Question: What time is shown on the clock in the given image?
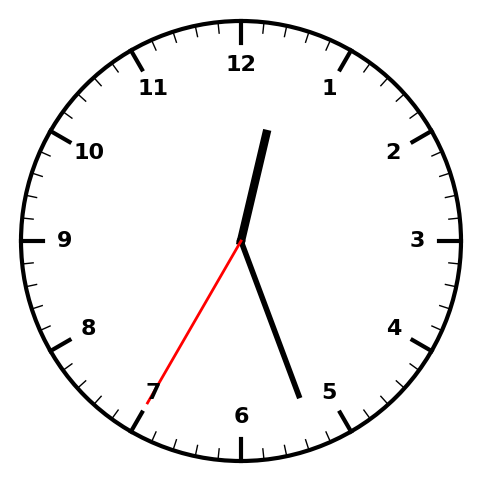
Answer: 12:26:35